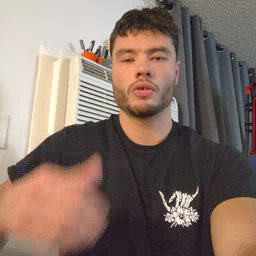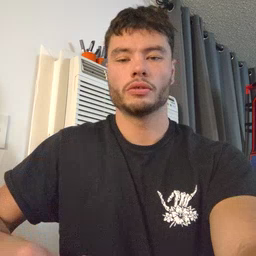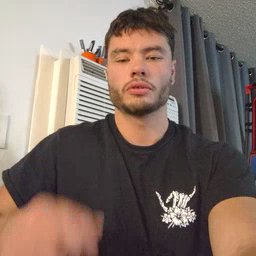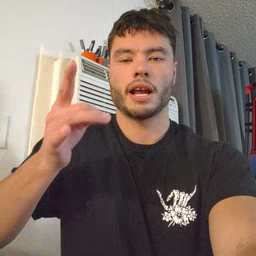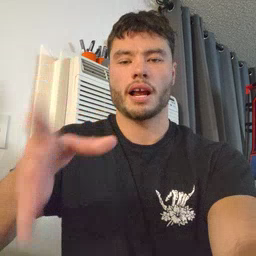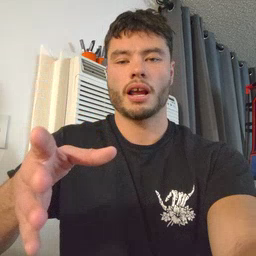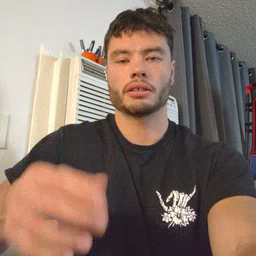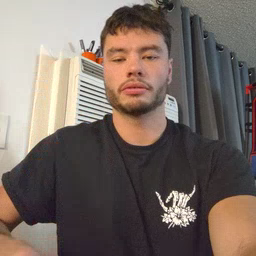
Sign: hate